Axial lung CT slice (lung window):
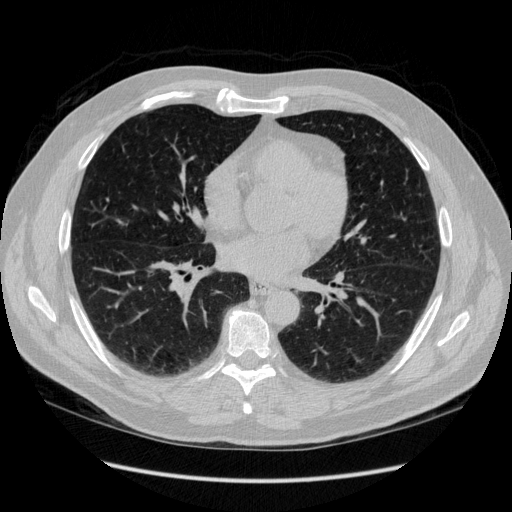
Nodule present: no